Question: Here's a problem which is driving us nuts. We have an old VB2005 application which only needs a new RDLC report adding.
However to add the RDLC we need to add a new data source. Every time we try to add a new datasource using the option (not dataset) we get this error:

Now, you can get some help on Google for this but a lot of it is for web projects. This is a Winforms project.
Here's what we've tried:
- - - -
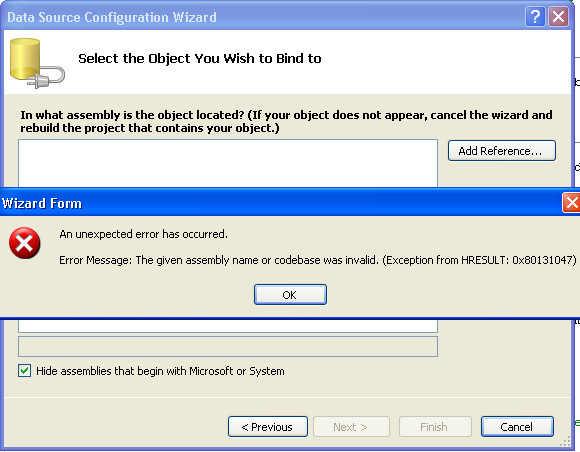
Answer: Our solution was to upgrade the project to VS2008. Didn't really want to as we feared destabilising the application in unpredictable ways just to achieve an edit in a report.
But in fact the upgrade solve the data source problem, and so far at least, there haven't been any side effects.